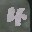
Label: 4